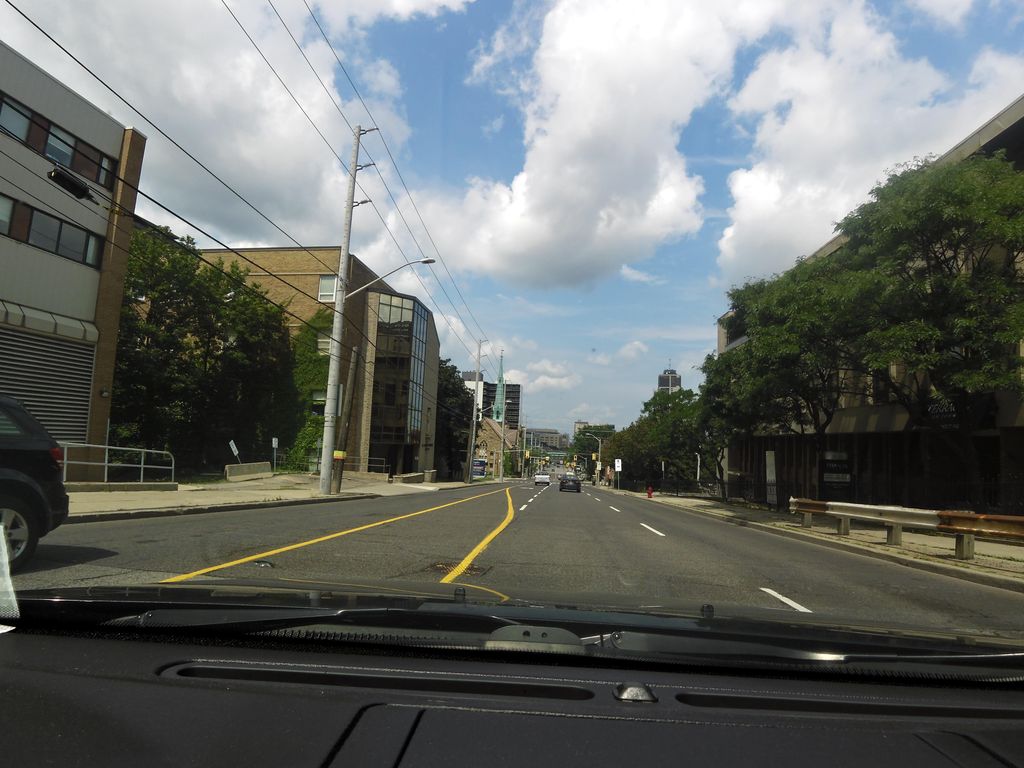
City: hamilton